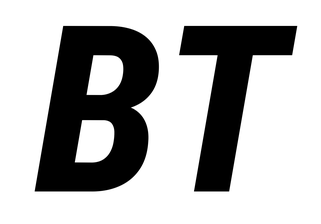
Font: Roboto-Italic_Condensed_ExtraBold_Italic